На~рисунке показан цилиндр с~двумя поршнями, соединёнными идеальной пружиной, и~неподвижной перегородкой посередине. Цилиндр и~поршни теплоизолированы, а~в~стенке есть небольшое отверстие, открывающееся в~атмосферу. Коэффициент жёсткости пружины ${k=1.5\cdot10^4~\frac{\text{Н}}{\text{м}}}$. Отделяемые поршнями части цилиндра содержат одинаковое количество одного и~того~же идеального газа, и~в~левой части имеется электронагреватель. Изначально система находится в~равновесии, давление в~изолированных частях равно атмосферному $p_0=1.00\cdot10^5~\text{Па}$, температура $T=300~\text{К}$, $l_0=1.00\cdot10^{-1}~\text{м}$. В~некоторый момент времени электронагреватель включили, и~он~передал газу теплоту $Q=1000~\text{Дж}$, причём оказалось, что наибольшее изменение длины пружины при этом составило $l_m=7.4\cdot10^{-2}~\text{м}$. Передача теплоты происходила достаточно медленно, чтобы считать происходящие с~газом процессы квазистатическими, а~трением между стенками цилиндра и~поршнями можно пренебречь.
Найдите температуру $T_i$ и давление $p_i$ газа в левой и правой изолированных частях цилиндра ($i=1,2$ соответственно) в конце работы электронагревателя. Ответы должны содержать 3 значащих цифры.
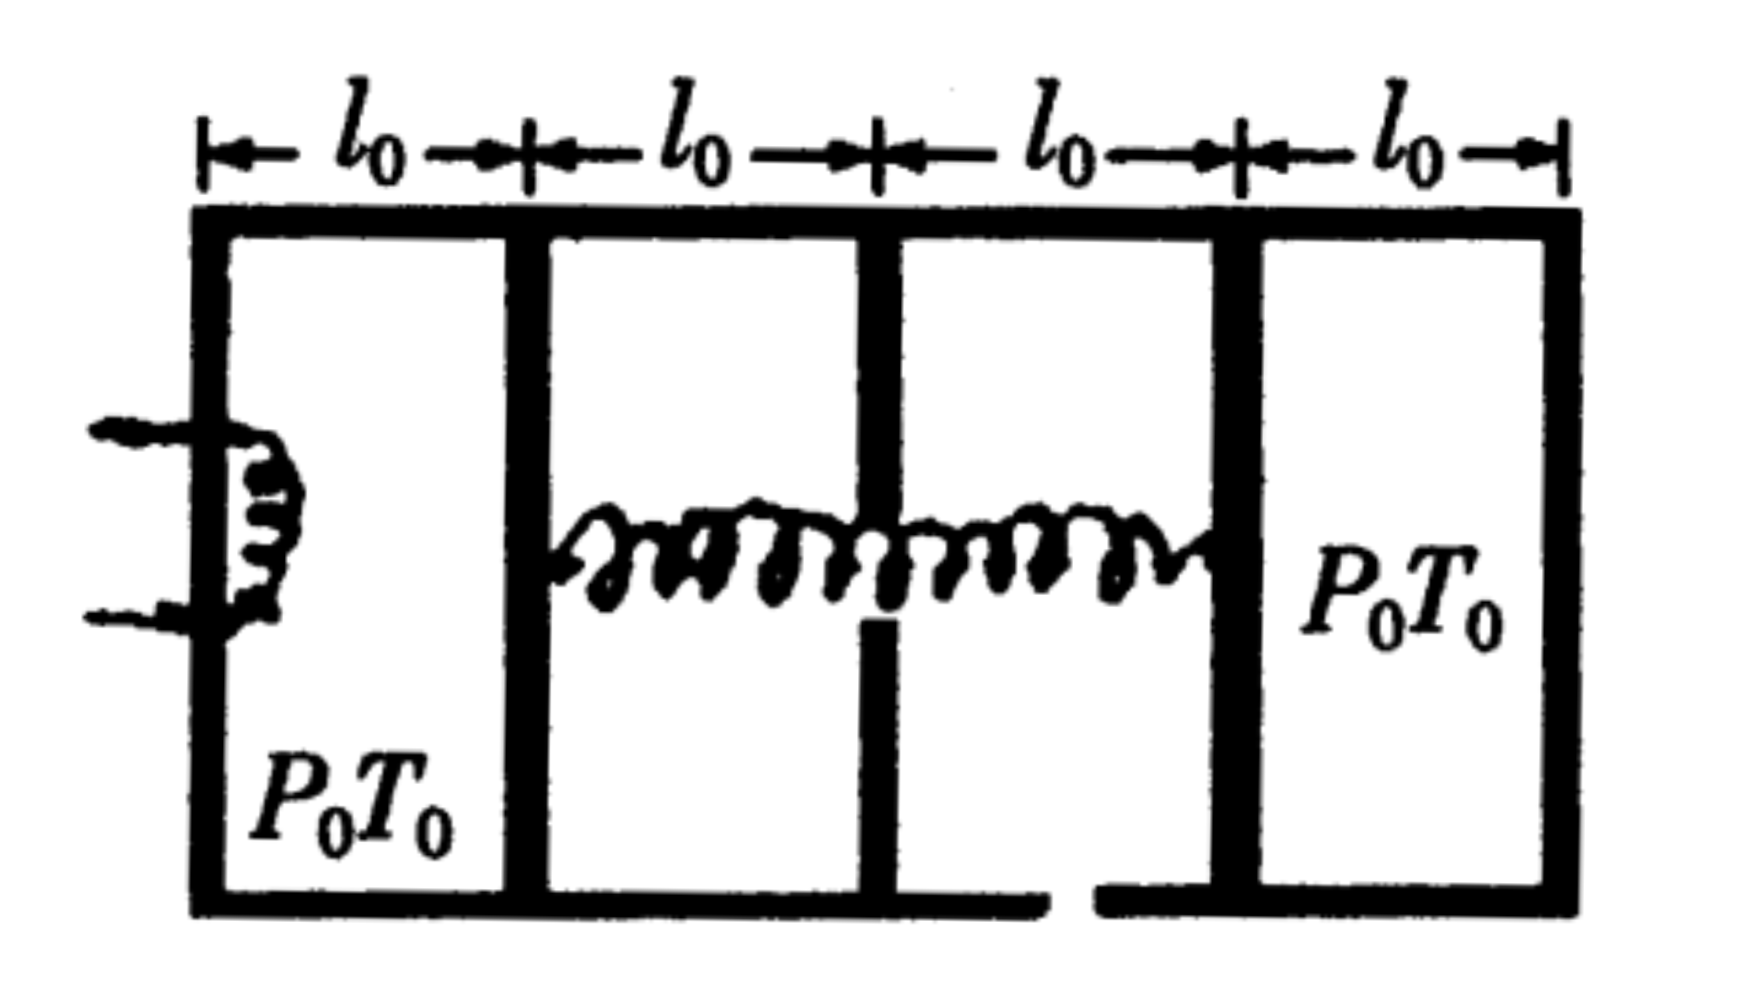
Решение: \[T_1=1.22\cdot10^3~\text{К},\ p_1=2.03\cdot10^5~\text{Па};\\T_2=367~\text{К},\ p_2=1.65\cdot10^5~\text{Па}.\]
Темы:
T, Термодинамика, Китайские, Теплота, Пружина